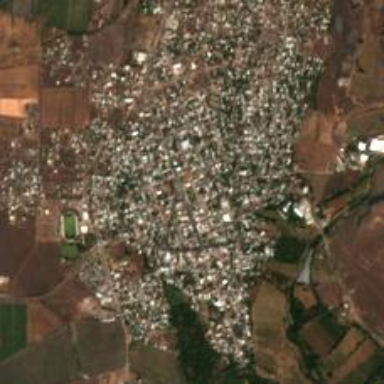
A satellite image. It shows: Town.